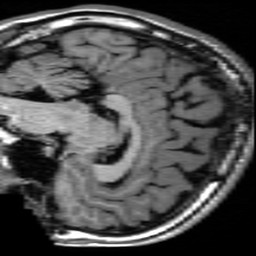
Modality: inplaneT1
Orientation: sagittal
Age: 17
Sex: male
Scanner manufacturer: ge
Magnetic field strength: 3 T
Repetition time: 2.499 s
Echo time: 0.02513 s